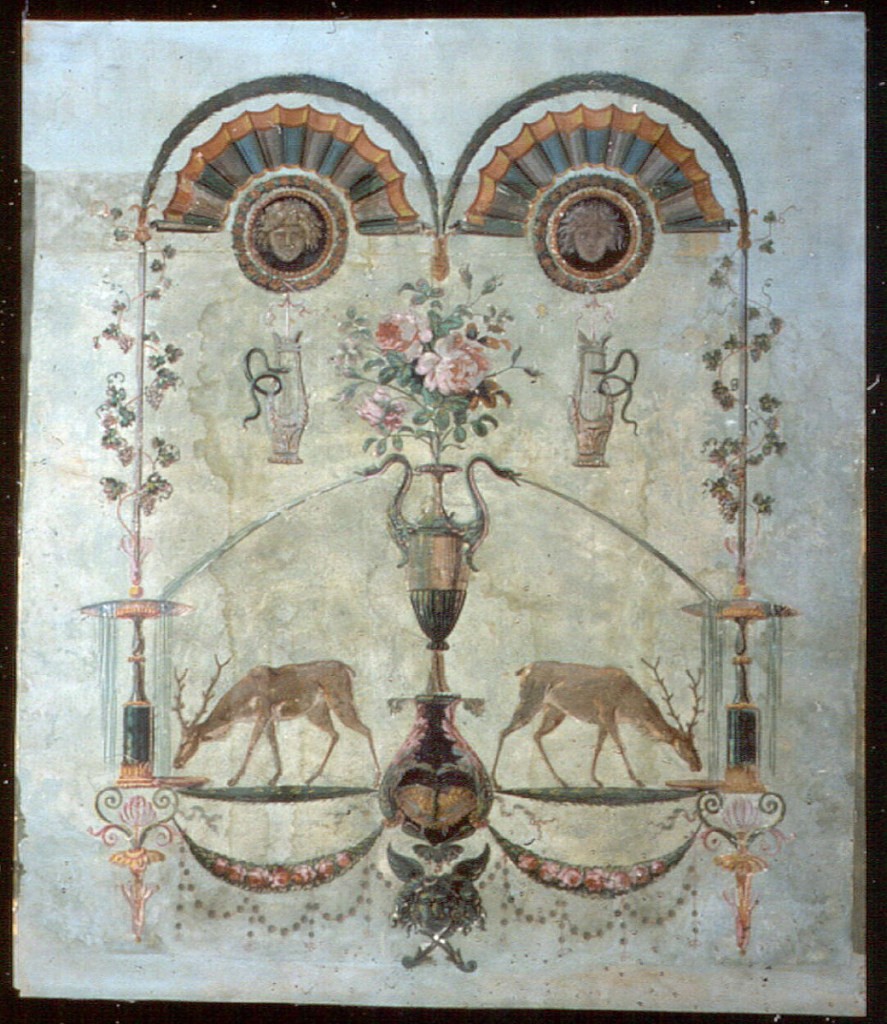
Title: Sidewall
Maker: Arthur & Robert
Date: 1791
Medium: Block-printed on handmade paper
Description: Vertical rectangle. Fountain from which drink confronted reindeer with lowered heads. At top, arch with radiating fluting, from which hang two harps. This is the top portion of a much larger arabesque design.